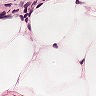
Metastatic tissue present: no